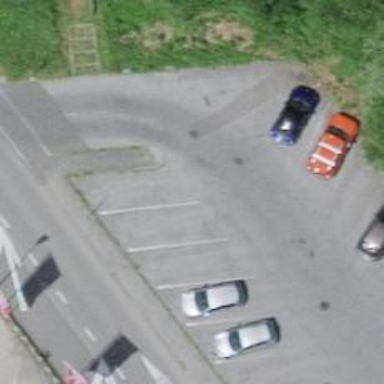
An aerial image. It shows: Asphalt driveway or parking aisle on service road.